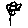
Label: flower